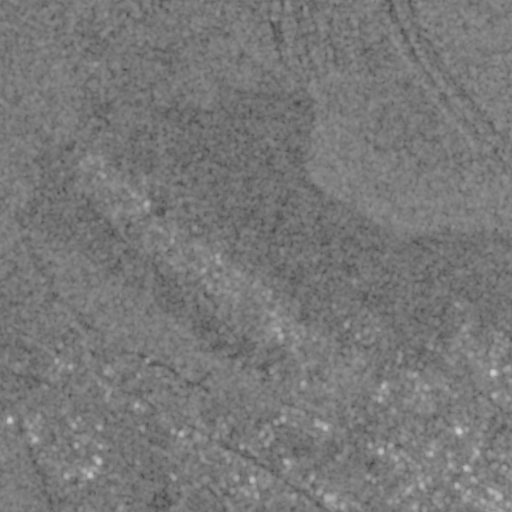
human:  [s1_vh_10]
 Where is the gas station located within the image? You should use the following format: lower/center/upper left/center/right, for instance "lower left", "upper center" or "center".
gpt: The gas station is located in the lower center of the image.
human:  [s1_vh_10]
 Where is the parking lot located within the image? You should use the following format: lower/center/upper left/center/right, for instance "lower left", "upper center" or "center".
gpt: The parking lot is located in the lower center of the image.
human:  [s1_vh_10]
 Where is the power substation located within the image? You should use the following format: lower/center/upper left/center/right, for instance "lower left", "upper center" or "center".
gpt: The power substation is located in the lower right of the image.
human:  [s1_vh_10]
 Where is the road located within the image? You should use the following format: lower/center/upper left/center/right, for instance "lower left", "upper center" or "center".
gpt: There is no road in the image.

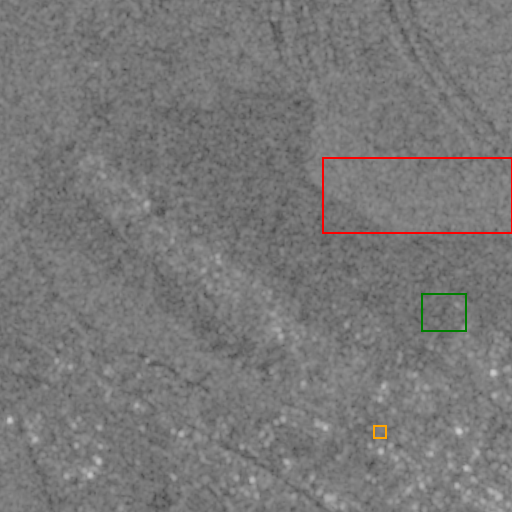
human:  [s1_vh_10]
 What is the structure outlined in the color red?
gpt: The structure outlined in red is a crop field.
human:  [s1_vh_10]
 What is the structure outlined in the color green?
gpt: The structure outlined in green is a park.
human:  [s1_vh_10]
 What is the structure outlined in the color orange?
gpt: The structure outlined in orange is a power substation.
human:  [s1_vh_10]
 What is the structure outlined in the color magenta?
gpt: There is no magenta outline.